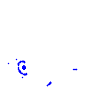
Particle: proton